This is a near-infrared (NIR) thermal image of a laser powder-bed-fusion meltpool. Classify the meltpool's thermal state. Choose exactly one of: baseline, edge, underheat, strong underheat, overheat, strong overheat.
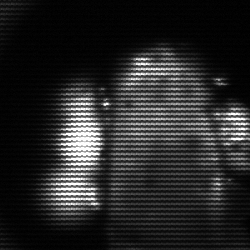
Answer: strong underheat